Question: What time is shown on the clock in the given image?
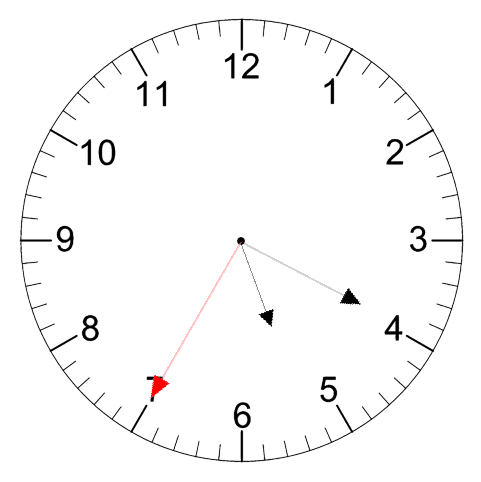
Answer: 05:19:35